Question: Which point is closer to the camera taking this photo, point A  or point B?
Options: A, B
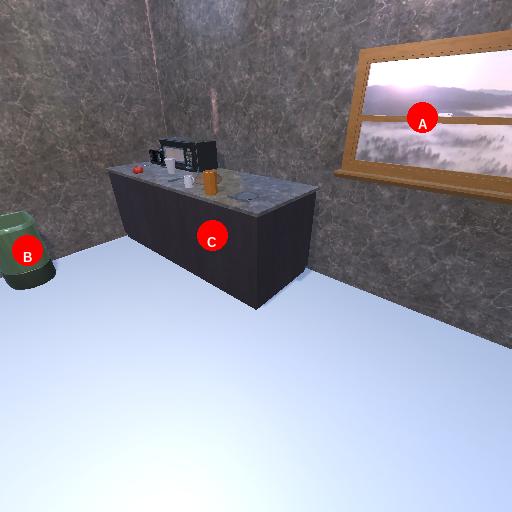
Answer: A